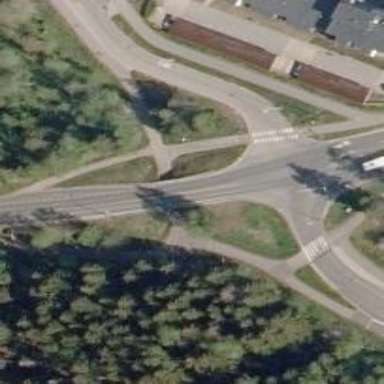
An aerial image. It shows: Cycleway with asphalt surface designed for nordic skiing. The ski trail is groomed for backcountry skiing.